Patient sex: M
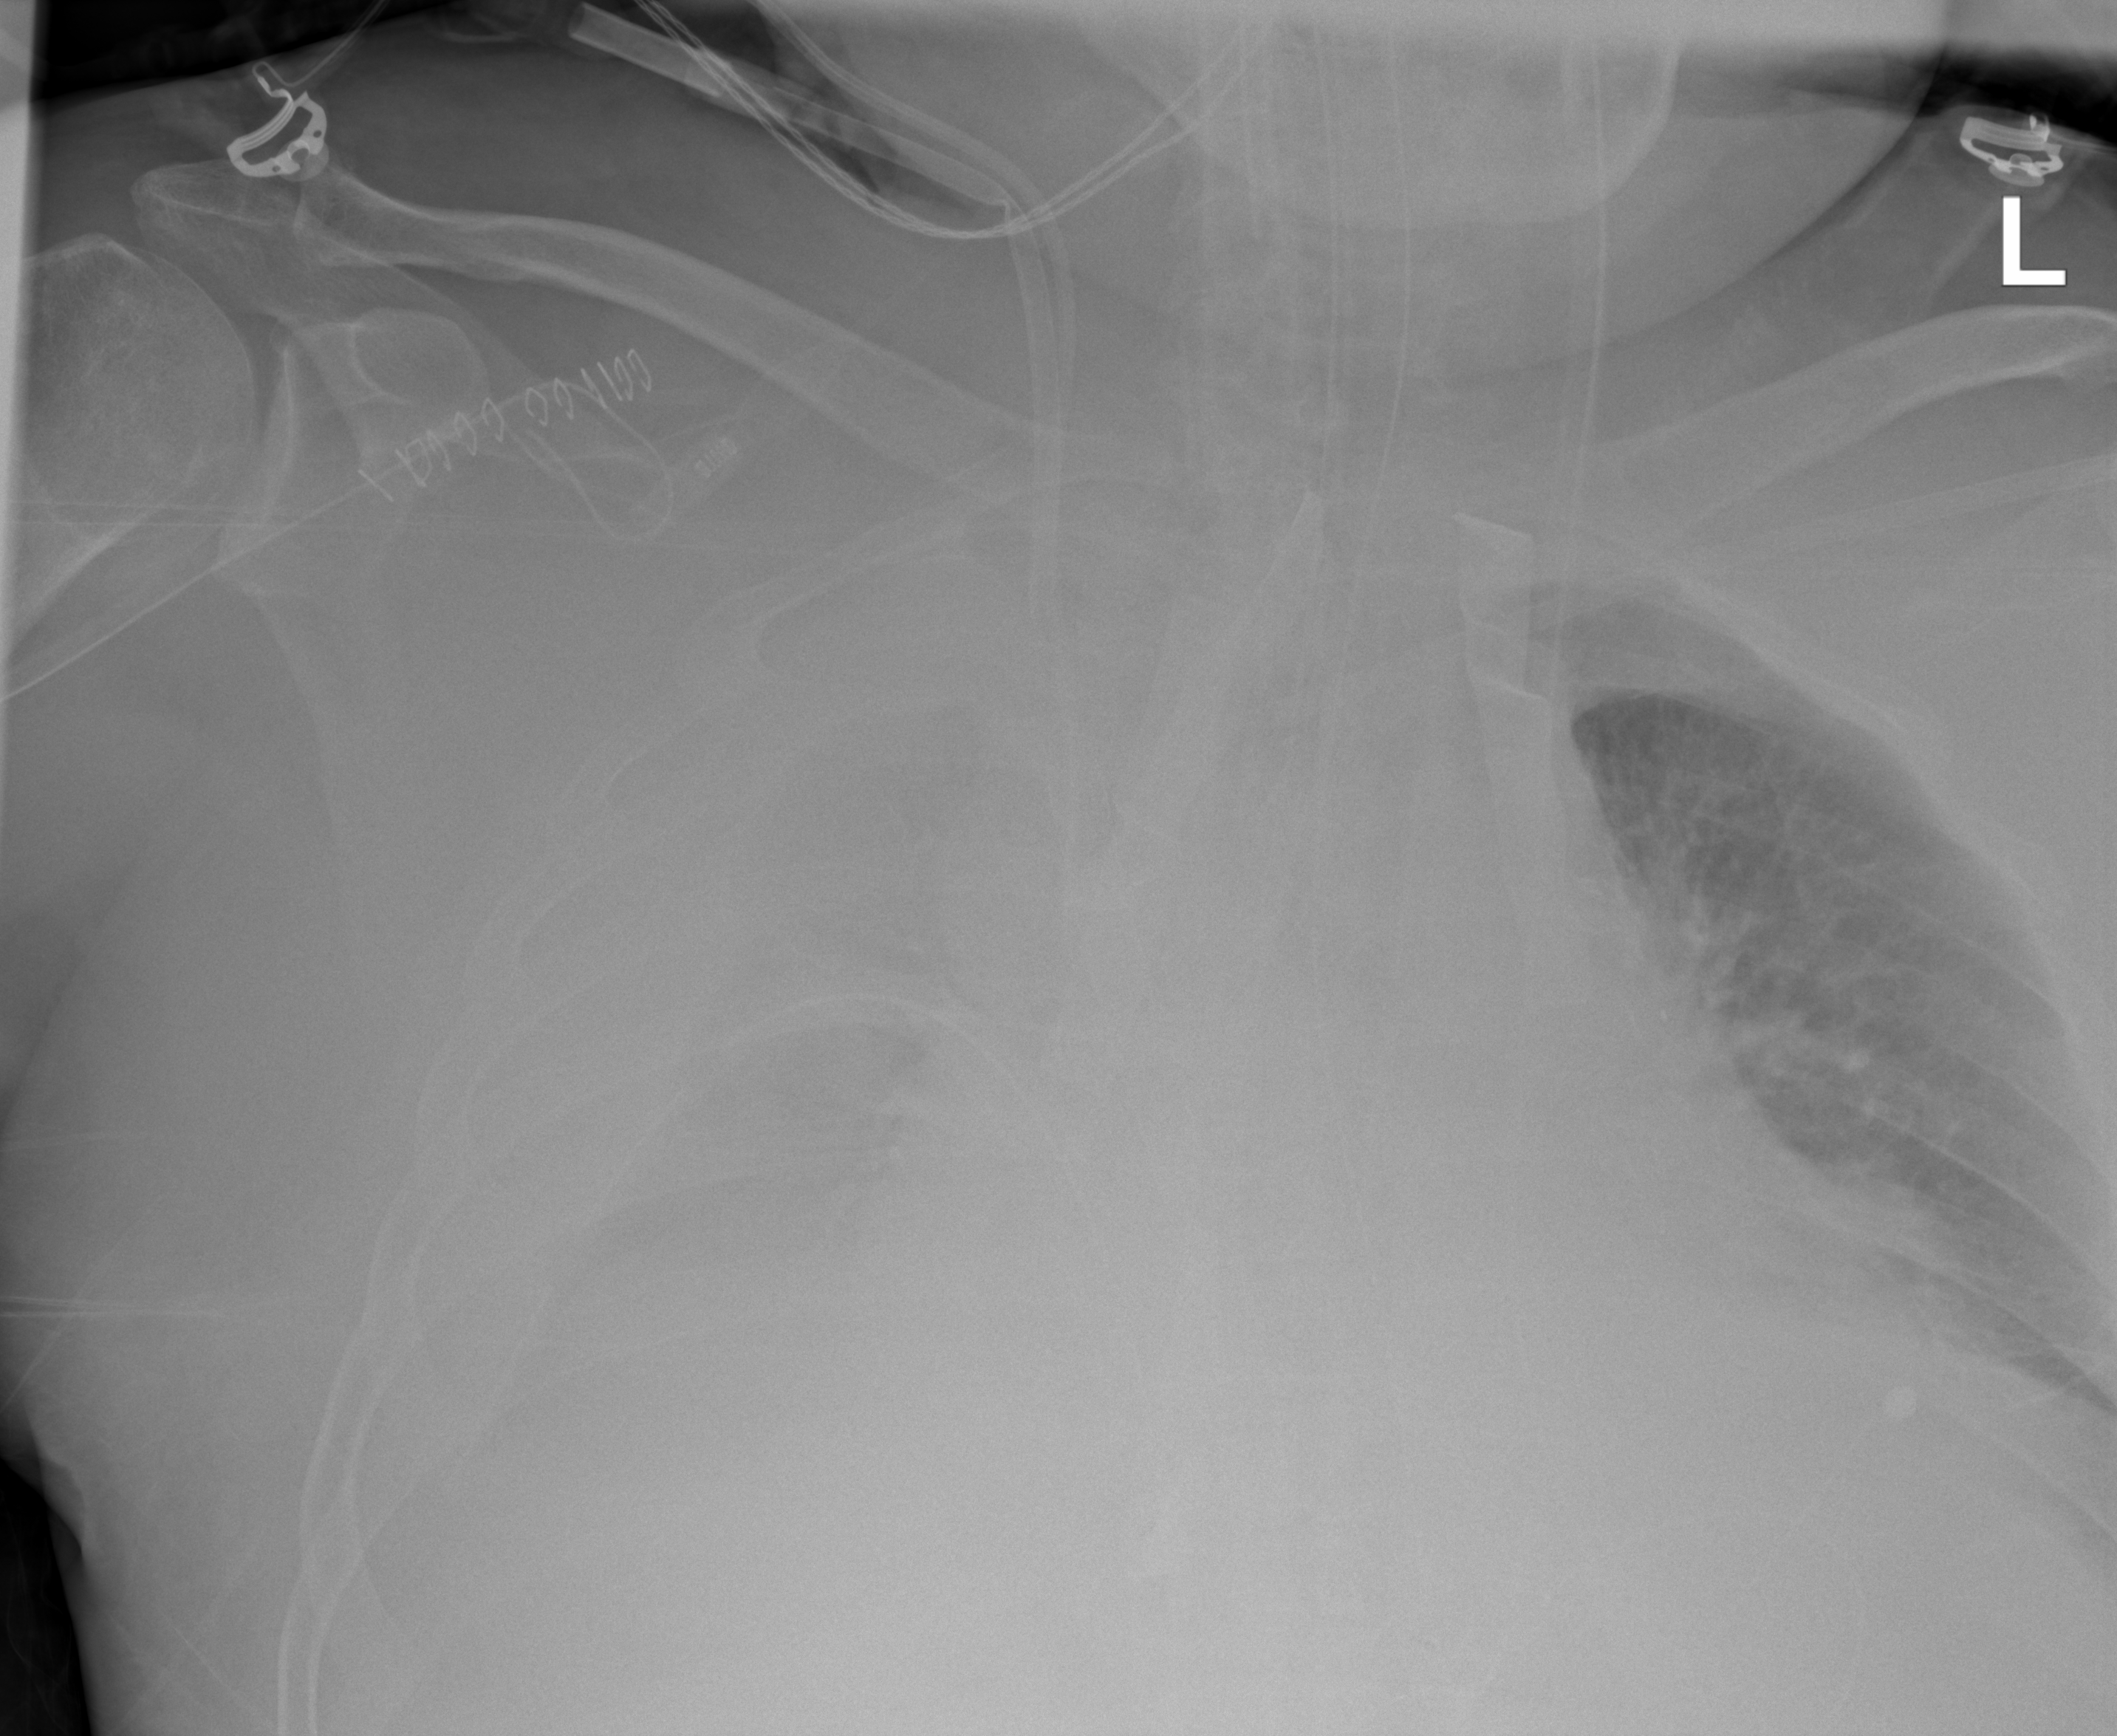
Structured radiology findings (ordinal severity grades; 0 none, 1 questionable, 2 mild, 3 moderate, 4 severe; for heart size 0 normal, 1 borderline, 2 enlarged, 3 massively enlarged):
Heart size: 2
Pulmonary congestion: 2
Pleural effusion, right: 4
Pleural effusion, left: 2
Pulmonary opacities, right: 0
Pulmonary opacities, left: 0
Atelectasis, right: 4
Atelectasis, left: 2